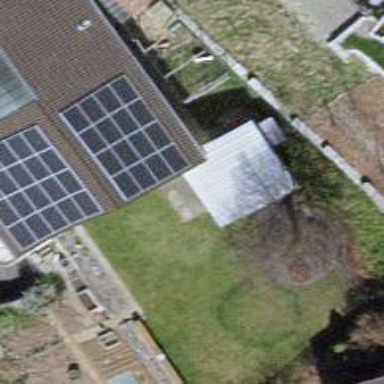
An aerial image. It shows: Solar power generator with photovoltaic panels.